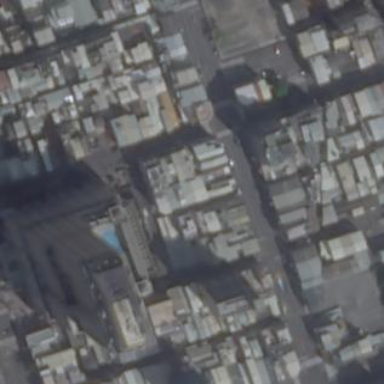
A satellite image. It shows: Commercial building.